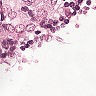
Metastatic tissue present: yes